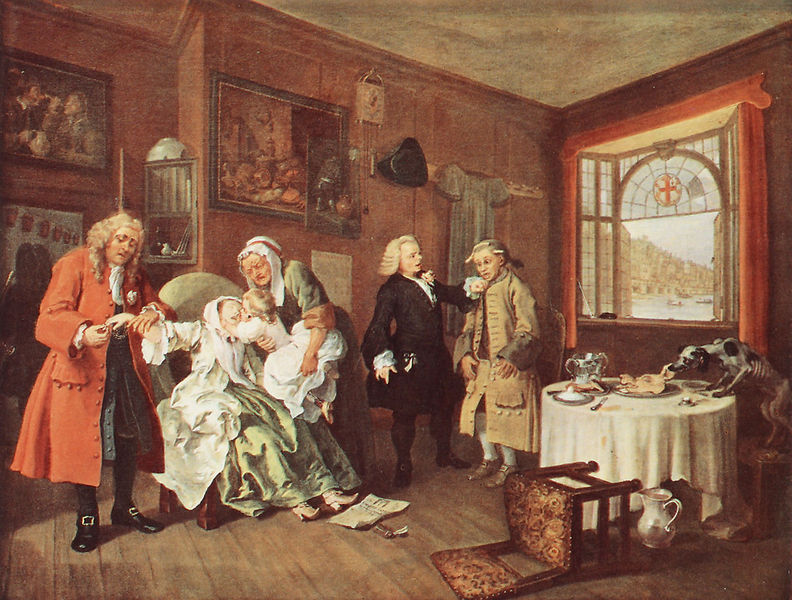
Titel: Die Hochzeit nach der Mode: Der Tod der Gräfin
Künstler: William Hogarth
Institution: London, National Gallery
Schlagwörter: gemälde, mann, weiß, fluss, frauen, grün, menschen, mädchen, sitzen, braun, fenster, frau, hut, kleid, männer, raum, stuhl, tisch, zimmer, haus, hund, rot, wand, diener, dienerin, entsetzen, stehen, teller, tod, tot, bild, innenraum, tischtuch, vorhang, mantel, sessel, familie, kind, mutter, genre, kinder, chaos, kanne, krug, perücke, magd, bilder, papier, baby, dielen, essen, karikatur, uhr, esstisch, stube, wände, gefäß, kreuz, weinen, zeitung, tote, arzt, fühlen, lustig, sessek, gedeck, besteck, sterben, brief, schreien, fressen, garderobe, aufklärung, perücken, ohnmacht, umgefallen, haushalt, unordnung, wissenschaft, schreck, erziehung, umgekippt, famile, dreizack, puls, wissen, ohnmächtig, disch, puls fühlen, rkunde, tischtuchweiss